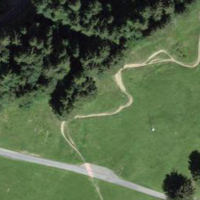
EUNIS habitat code: 55
Species observed at this site:
Fagus sylvatica